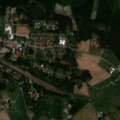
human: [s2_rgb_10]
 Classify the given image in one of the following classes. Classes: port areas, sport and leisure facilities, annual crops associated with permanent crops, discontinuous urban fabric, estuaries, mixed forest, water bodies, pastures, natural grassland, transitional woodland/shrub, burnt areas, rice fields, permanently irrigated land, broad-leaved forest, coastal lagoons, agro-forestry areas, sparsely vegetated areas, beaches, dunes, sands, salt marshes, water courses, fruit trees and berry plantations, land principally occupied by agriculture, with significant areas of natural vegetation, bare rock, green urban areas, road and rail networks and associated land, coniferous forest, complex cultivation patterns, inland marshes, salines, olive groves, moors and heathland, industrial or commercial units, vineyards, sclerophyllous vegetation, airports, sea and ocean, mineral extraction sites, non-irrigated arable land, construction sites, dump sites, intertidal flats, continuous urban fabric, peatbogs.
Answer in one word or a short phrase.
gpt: discontinuous urban fabric, non-irrigated arable land, land principally occupied by agriculture, with significant areas of natural vegetation, broad-leaved forest, coniferous forest